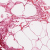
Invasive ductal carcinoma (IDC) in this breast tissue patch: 0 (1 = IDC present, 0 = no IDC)